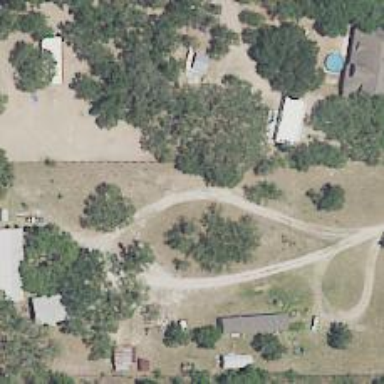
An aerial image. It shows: Driveway.